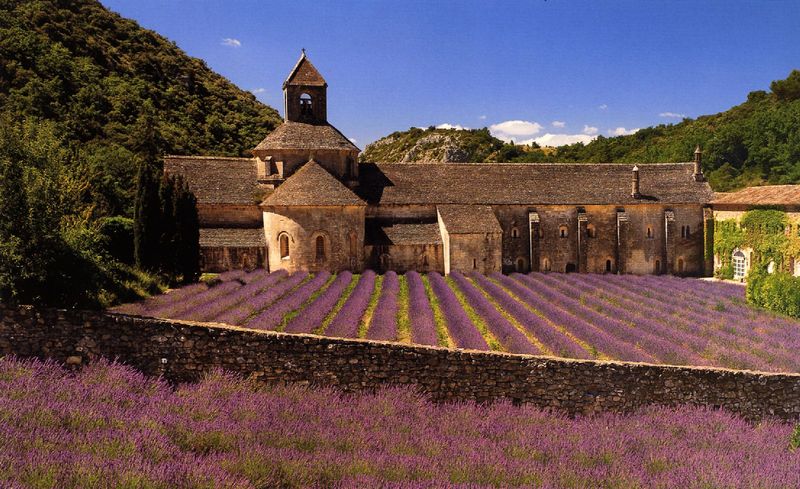
Titel: Zisterzienserabtei Sénanque
Standort: Gordes, Abtei von Sénanques (EU - F - Provence - Alpes - Côte-d’Azur)
Schlagwörter: berg, blau, himmel, schatten, wolken, bäume, bunt, fenster, frankreich, licht, dach, eis, gebäude, haus, rot, stein, steine, hügel, gebüsch, kirche, wald, turm, sommer, acker, furchen, heiß, berge, gebirge, hang, mauer, violett, steinmauer, wein, anstrengung, lavendel, foto, burg, provence, kloster, heide, urlaub, reihen, gemäuer, glocke, sonnenschein, spaß, juli, anstrenung, guter duft